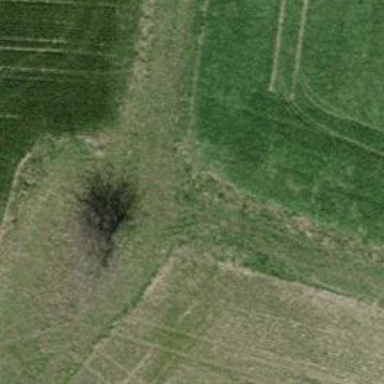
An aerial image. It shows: Grassy track with grade5 tracktype.